Question: For the past several days I've been working tirelessly to setup a test environment for development with WIF & ADFS 2.0. One of the problems that I am up against is my home environment only has one IP address and I wasn't about to stick ADFS on my main server. Therefore, I've created a dedicated virtual machine for FS (idp.yyy.local).
The strange thing is, it's partially working. Here is an image detailing my infrastructure.

What's odd is that I can browse 'idp.yyy.net' in both normal HTTP and HTTPS just fine. I can also view the WS-Federation Metadata perfectly. Now, I'm quite new to ADFS, but I expect that when going to <URL> it would redirect me to a Windows SSL login. Instead all I'm receiving is:
Service Unavailable
---
HTTP Error 503. The service is unavailable.
I am using the same SSL certificate on the FS Proxy and FS. Its subject is my main domain name yyy.net. It has several Subject Alternative Names so that I can host multiple IIS web sites with SSL with my single IP:Port.
'''
CN = yyy.net
DNS Name=www.yyy.net
DNS Name=idp.yyy.net
DNS Name=idp.yyy.local
...
IP Address=192.168.1.2
IP Address=192.168.1.3
IP Address=192.168.1.4
...
'''
Does anyone have any idea of why I'm seeing 503 Service Unavailable errors. Nothing is showing up in Event Viewer as an error. ()
Thanks in advance! Actually many many thanks. I've exhausted every avenue and idea I could come up with, why this might be "broken"?
---
If anyone has an idea how I can debug this issue I'd certainly except that as a solution. I've tried IIS Failed Request Logging but nothing is being generated. Where/What is hosting the ADFS Services?
Things I've already looked at:
- - -
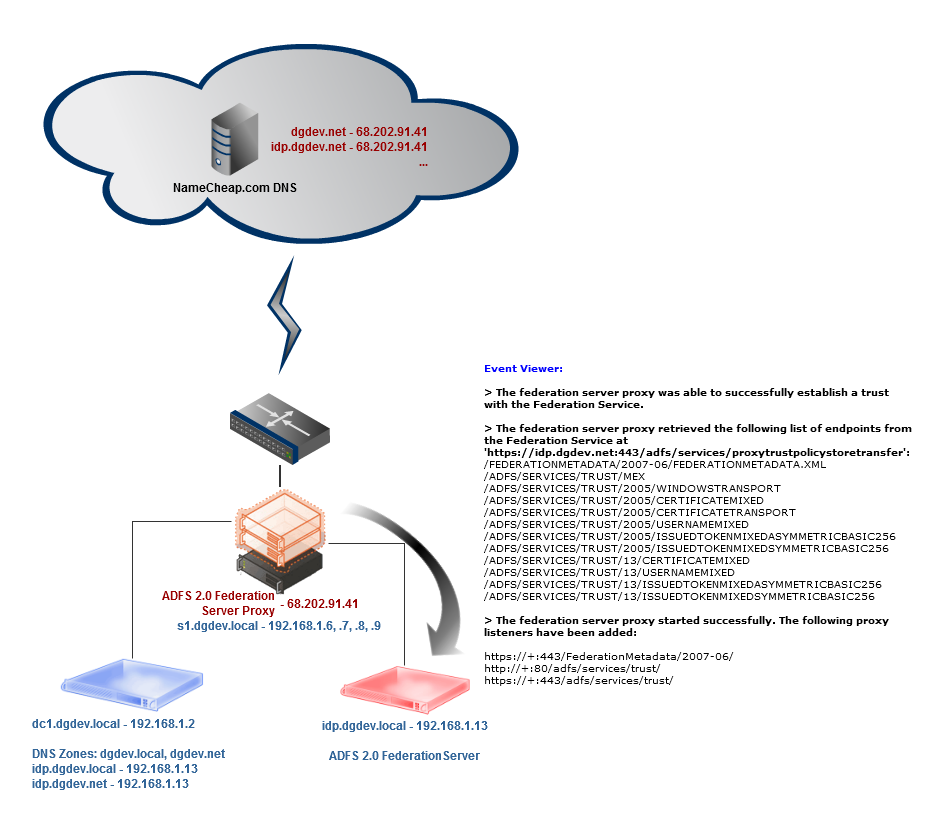
Answer: Well turns out everything has been working all along!
I spent a couple hours ensuring the certificate was created properly. Then after still seeing 503 & 403 errors, I realized that my proxy server AppPool for the \Default Web Site was running under "ApplicationPoolIdentity" - which is really the user:
IIS AppPool\DefaultAppPool.
I never gave that user read privileges to the ADFS certificate private key. Hence the reason I saw a 403 Forbidden instead of 503. After switching the AppPool over to Network Service ... voila!, 503 Service Unavailable.
So now I was sure my proxy server and ADFS server were talking just fine. Now why was I still seeing 503 Service Unavailable?!?
I told myself to create a test application anyway. In visual studio, I setup a new MVC 3 Web App. Added my existing STS-Reference. Setup a dummy claim and updated the application's FederationMetadata. Added the new Relying Party to ADFS.
Opened my browser to the web app and instant success!
'''
> GET) https://mywebapp/
> Response-Redirect) Location header kicks me to my IdP (ADFS)
https://idp.yyy.net/adfs/ls/?wa=wsignin1.0&wtrealm.........
> I sign-in with proper credentials
> POST) https://mywebapp/login << AWESOME!
'''